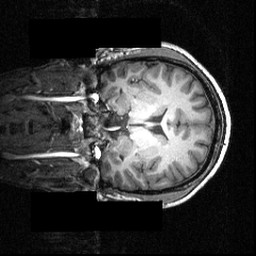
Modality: T1w
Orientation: coronal
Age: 24
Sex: male
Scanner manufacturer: siemens
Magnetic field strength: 3.951 T
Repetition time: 1.5 s
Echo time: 0.00335 s